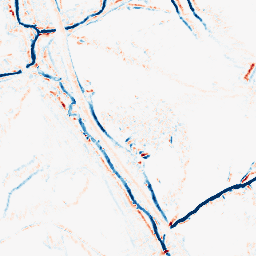
Category: morphological
Decomposition family: morphological_diamond
Decomposition parameters: operation: average
radius: 3
Upsampling method: sinc_hamming
Upsampling parameters: scale: 2
kernel_size: 4
Upsampling scale: 2